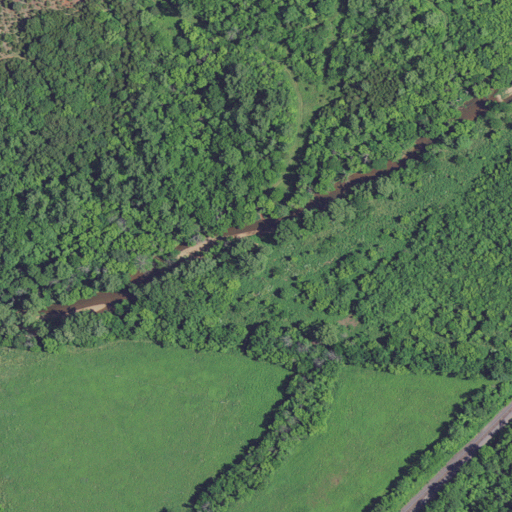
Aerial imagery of valley in Missouri named Dark Hollow containing deciduous forest, pasture, mixed forest, woody wetlands, and evergreen forest